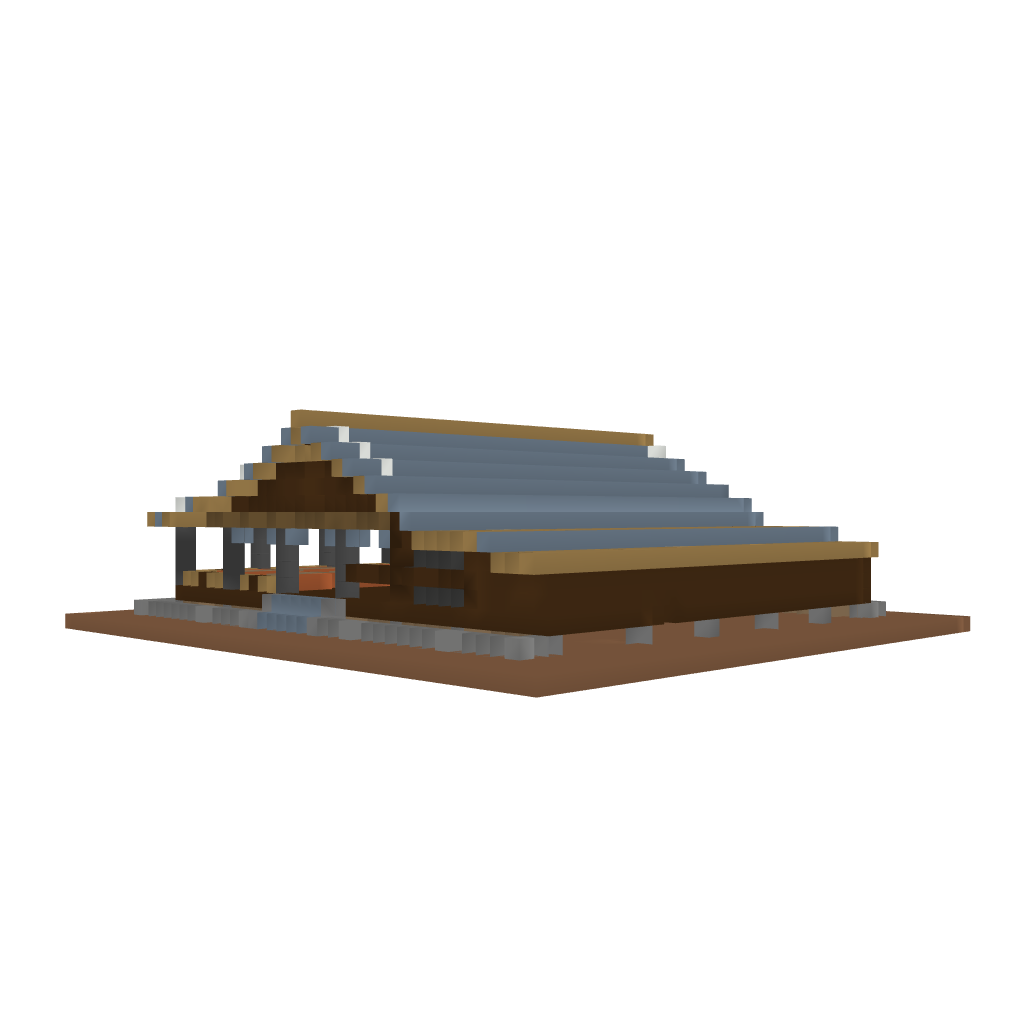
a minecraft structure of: nobebosco dining hall